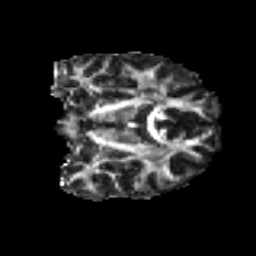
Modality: FA
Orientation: coronal
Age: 20
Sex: male
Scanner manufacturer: ge
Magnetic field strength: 3 T
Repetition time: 7.8 s
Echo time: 0.0606 s